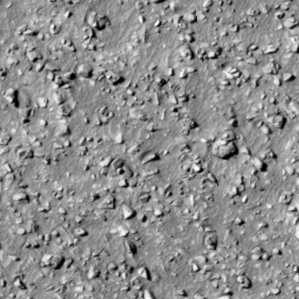
Label: non_frost